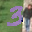
Label: 3